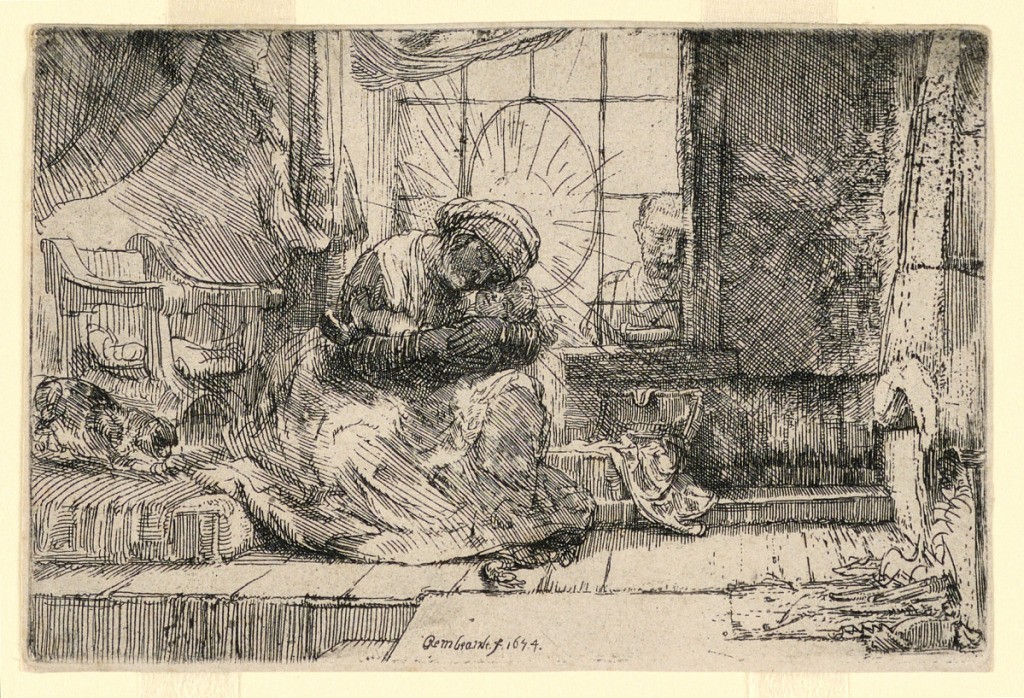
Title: The Virgin and Child with the Cat and Joseph at the Window
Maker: Rembrandt Harmensz van Rijn, Dutch, 1606–1669
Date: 1654
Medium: Etching on off-white laid paper
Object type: Print
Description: Horizontal rectangle. Interior. The virgin holds the Child in her arms. Joseph looks at them through the window just behind them. A cat is seen to the left.